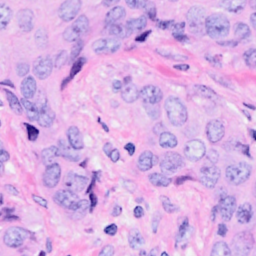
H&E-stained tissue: Breast